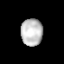
Tissue: lung
Cell type: Others
Senescence score: 0.2379
Nuclear area (px): 577
Mean DAPI intensity: 191.308